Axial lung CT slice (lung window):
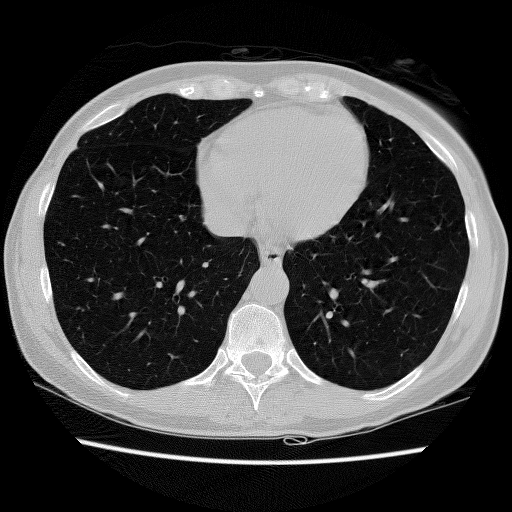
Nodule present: no